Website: home-depot
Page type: delivery-shipping
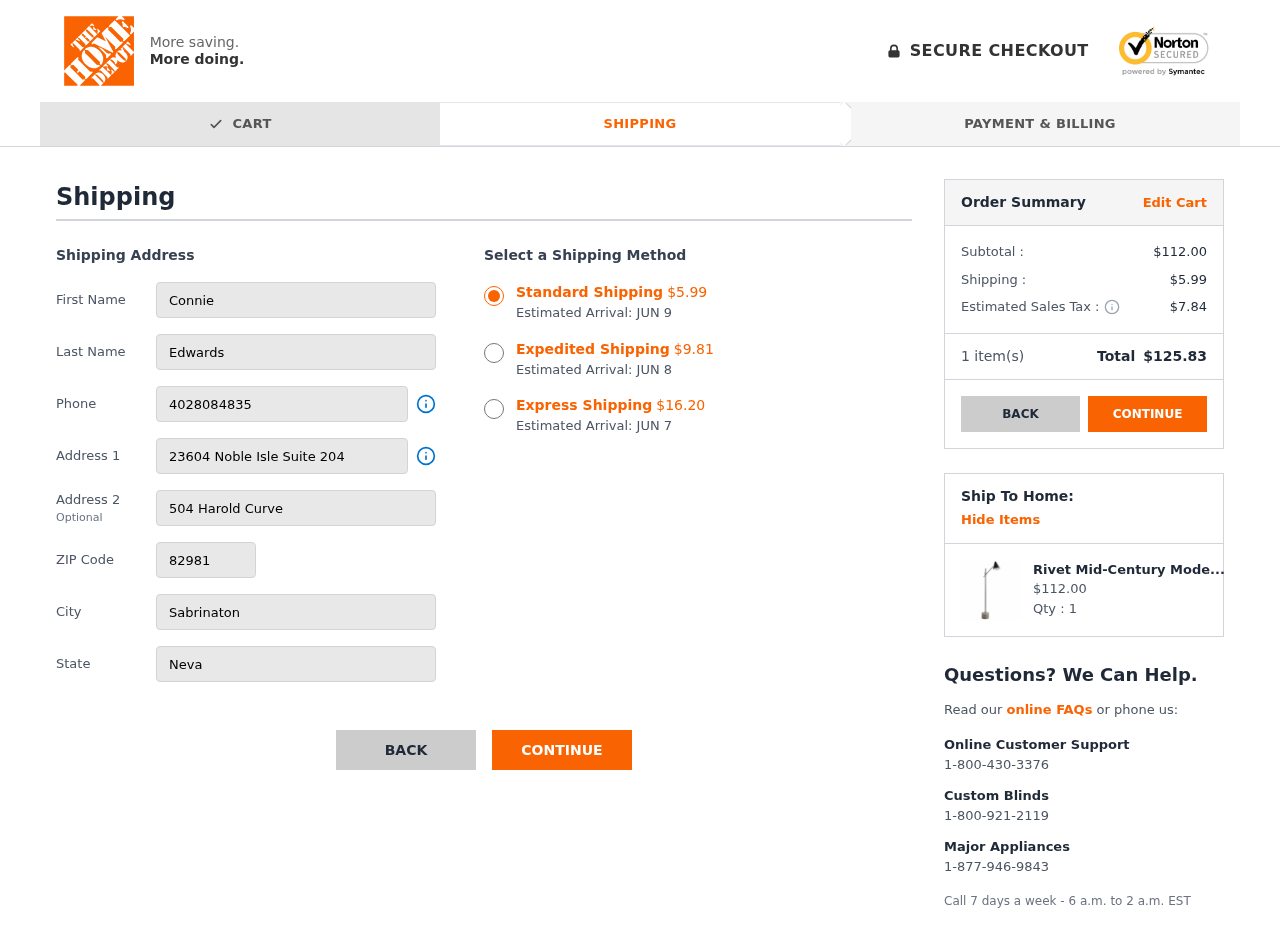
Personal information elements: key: PII_CITY
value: Sabrinaton
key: PII_FIRSTNAME
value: Connie
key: PII_LASTNAME
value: Edwards
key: PII_PHONE
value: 4028084835
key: PII_POSTCODE
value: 82981
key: PII_STATE
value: Nevada
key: PII_STREET
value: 23604 Noble Isle Suite 204
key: PII_STREET2
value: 504 Harold Curve
Product elements: key: PRODUCT1_NAME
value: Rivet Mid-Century Modern Steel Floor Lamp With Cone Shade And Light Bulb - 9.5 x 19 x 57 Inches, Mat
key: PRODUCT1_PRICE
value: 112
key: PRODUCT1_QUANTITY
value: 1
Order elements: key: ORDER_SHIPPING_COST_STANDARD
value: $5.99
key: ORDER_DELIVERY_DATE
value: JUN 9
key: ORDER_SHIPPING_COST_EXPEDITED
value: $9.81
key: ORDER_DELIVERY_DATE_EXPEDITED
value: JUN 8
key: ORDER_SHIPPING_COST_EXPRESS
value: $16.20
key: ORDER_DELIVERY_DATE_EXPRESS
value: JUN 7
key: ORDER_SUBTOTAL
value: $112.00
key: ORDER_SHIPPING_COST
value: $5.99
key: ORDER_TAX
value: $7.84
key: ORDER_NUM_ITEMS
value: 1
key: ORDER_TOTAL
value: $125.83